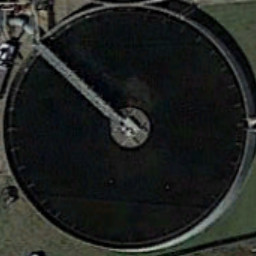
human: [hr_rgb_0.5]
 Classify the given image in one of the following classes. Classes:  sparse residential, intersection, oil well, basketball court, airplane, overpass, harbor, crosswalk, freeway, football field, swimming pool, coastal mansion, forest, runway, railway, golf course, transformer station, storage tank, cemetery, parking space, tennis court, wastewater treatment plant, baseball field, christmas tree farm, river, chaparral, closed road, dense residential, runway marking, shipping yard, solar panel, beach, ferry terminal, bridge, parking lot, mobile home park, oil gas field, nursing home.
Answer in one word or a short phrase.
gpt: wastewater treatment plant